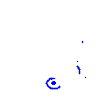
Particle: proton